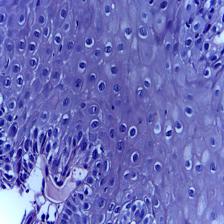
Diagnosis: Normal